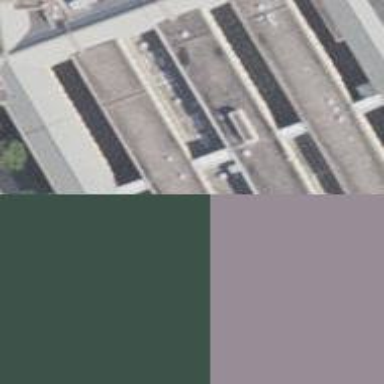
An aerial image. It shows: Government office.